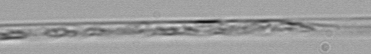
Label: Rhizosolenia